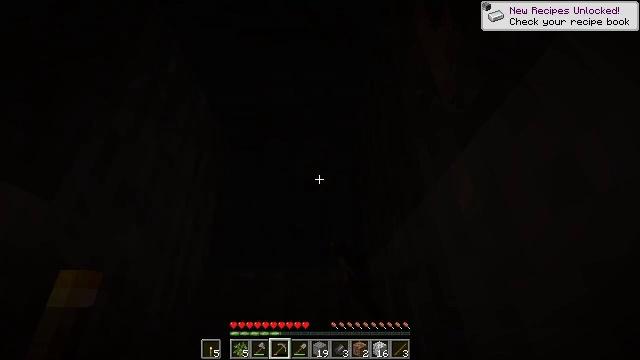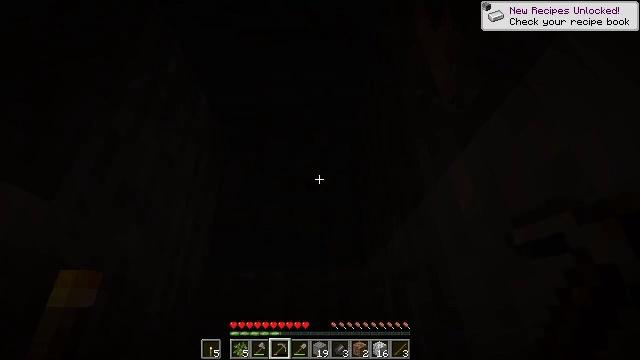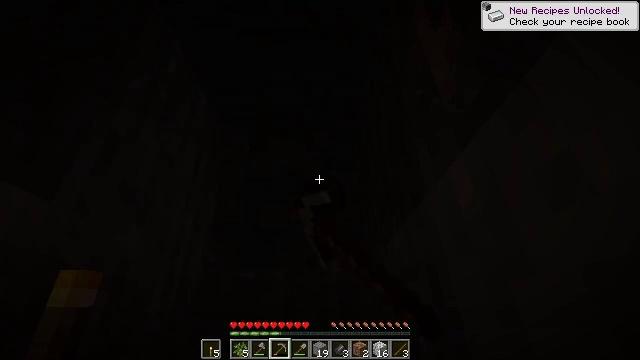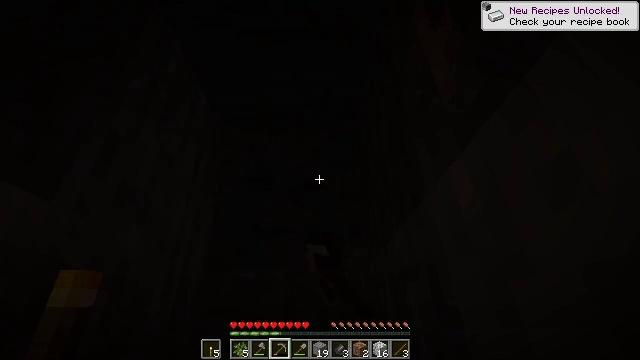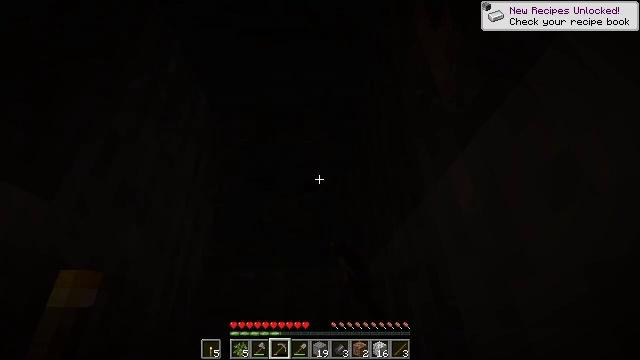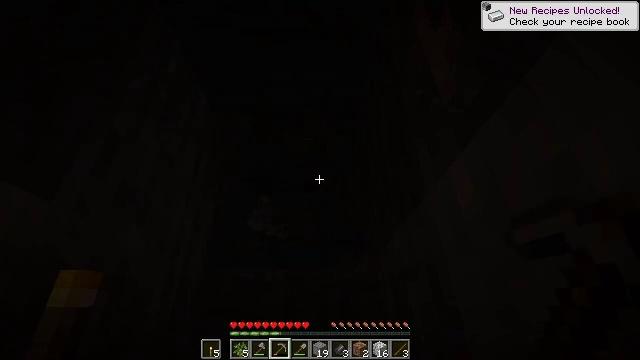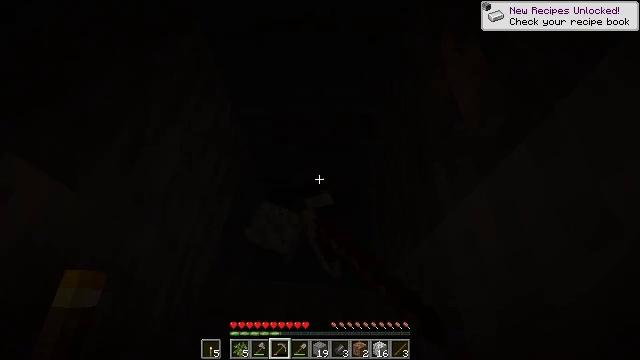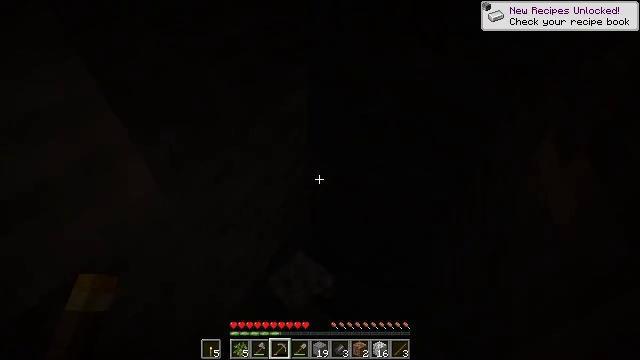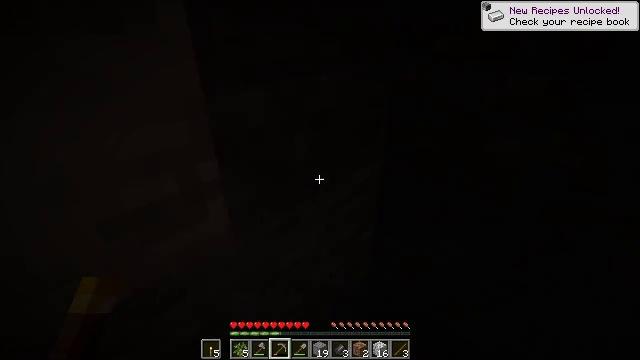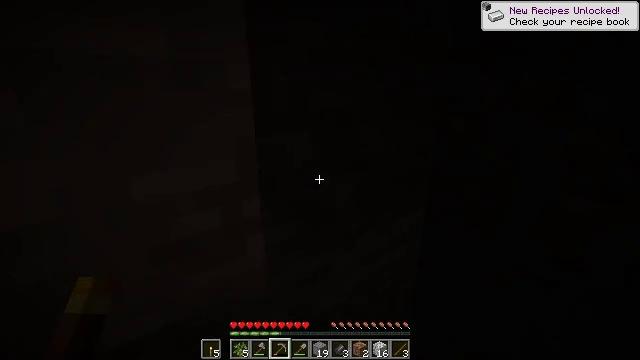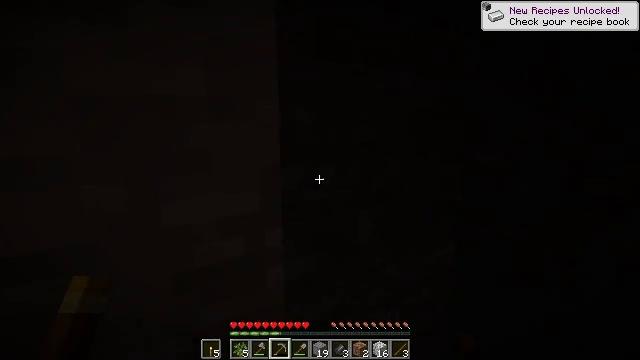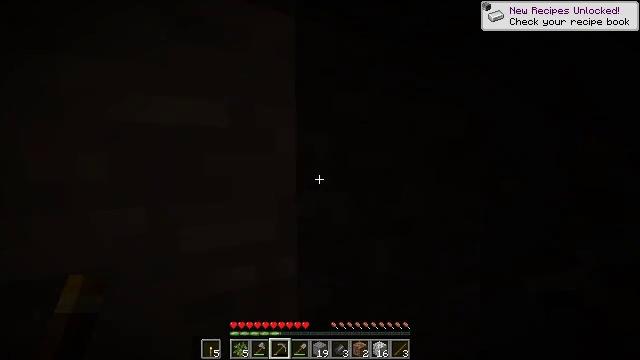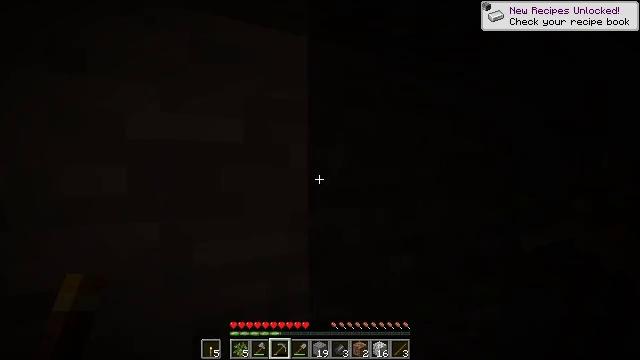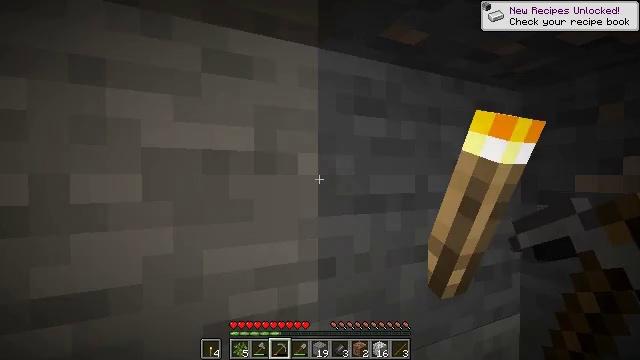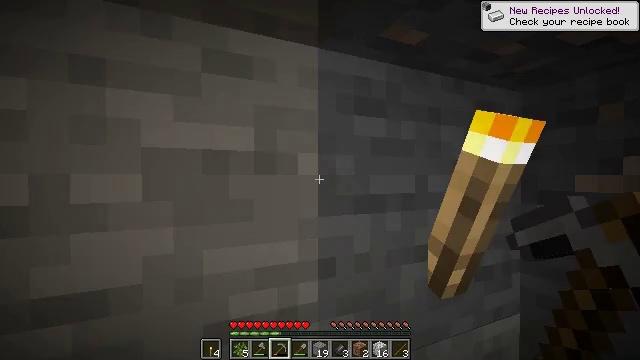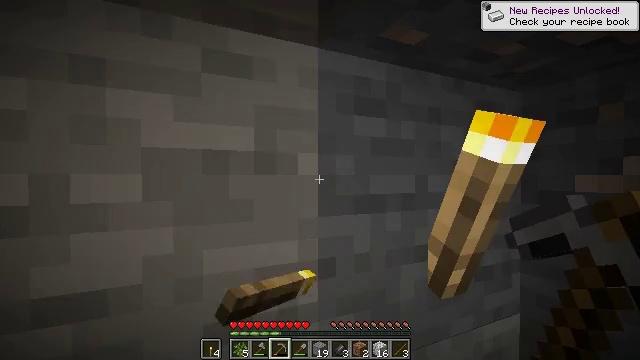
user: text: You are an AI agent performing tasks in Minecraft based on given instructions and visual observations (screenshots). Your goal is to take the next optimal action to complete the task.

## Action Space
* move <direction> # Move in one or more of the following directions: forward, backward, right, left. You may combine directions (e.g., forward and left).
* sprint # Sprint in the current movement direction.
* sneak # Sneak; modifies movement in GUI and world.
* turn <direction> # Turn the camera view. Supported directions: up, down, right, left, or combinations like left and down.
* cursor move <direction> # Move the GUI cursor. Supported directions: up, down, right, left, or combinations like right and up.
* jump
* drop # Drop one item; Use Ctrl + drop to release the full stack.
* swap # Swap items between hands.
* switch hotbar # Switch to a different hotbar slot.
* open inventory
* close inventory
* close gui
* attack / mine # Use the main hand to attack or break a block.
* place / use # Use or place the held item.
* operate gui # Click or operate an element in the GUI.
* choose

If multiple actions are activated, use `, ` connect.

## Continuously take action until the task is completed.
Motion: motion action
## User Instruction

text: Collect stone from the mine.
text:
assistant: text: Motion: attack / mine
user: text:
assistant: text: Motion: attack / mine
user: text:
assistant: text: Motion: attack / mine
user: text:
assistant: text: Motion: attack / mine
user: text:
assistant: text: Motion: attack / mine
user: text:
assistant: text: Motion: turn left and up
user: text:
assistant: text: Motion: turn left and up
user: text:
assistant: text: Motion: turn left and up
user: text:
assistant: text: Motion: turn left and up
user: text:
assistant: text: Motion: turn left and up
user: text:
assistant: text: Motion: turn left and up
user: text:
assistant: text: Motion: turn left and up
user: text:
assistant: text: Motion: turn left and up, use / place
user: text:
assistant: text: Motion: use / place
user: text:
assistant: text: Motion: use / place
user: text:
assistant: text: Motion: no_op
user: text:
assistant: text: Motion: no_op
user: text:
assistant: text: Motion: turn right and down
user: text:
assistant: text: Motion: turn right and down
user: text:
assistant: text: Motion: turn right and down
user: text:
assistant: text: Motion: turn right and down
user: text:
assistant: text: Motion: turn right
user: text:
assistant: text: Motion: no_op
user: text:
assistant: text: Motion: no_op
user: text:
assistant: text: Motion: turn right and down
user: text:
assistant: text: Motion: turn right and up
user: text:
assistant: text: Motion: turn right and down
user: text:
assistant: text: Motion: turn right
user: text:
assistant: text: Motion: no_op
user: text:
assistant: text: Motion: no_op